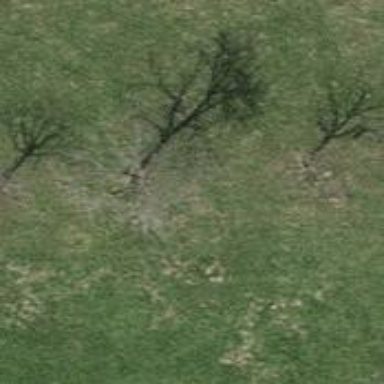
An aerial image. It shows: Beautiful tree in nature.